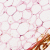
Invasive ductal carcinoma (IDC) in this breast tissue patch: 0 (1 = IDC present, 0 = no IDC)